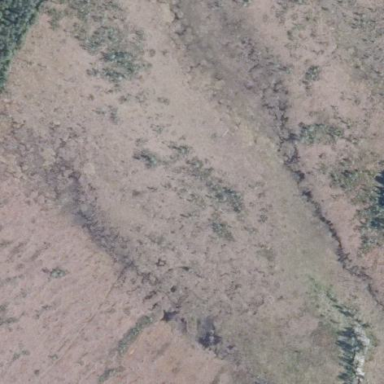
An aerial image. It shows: Swampy wetland area.